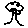
Label: tree